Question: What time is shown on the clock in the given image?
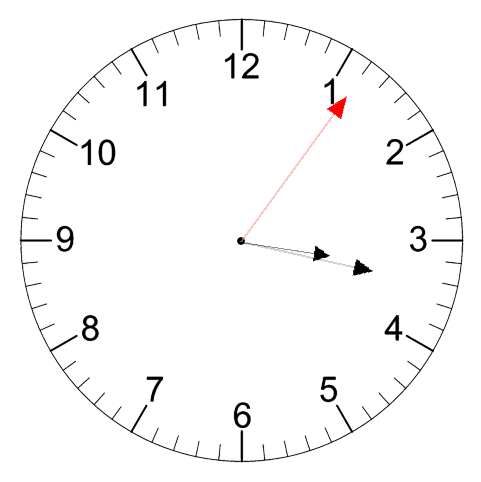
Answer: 03:17:06